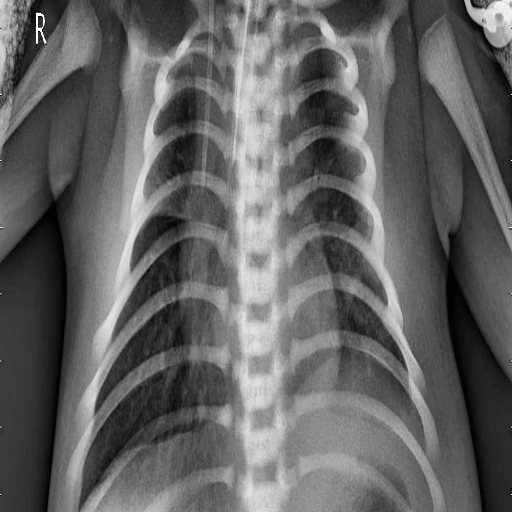
Finding: PNEUMONIA